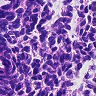
Metastatic tissue present: no